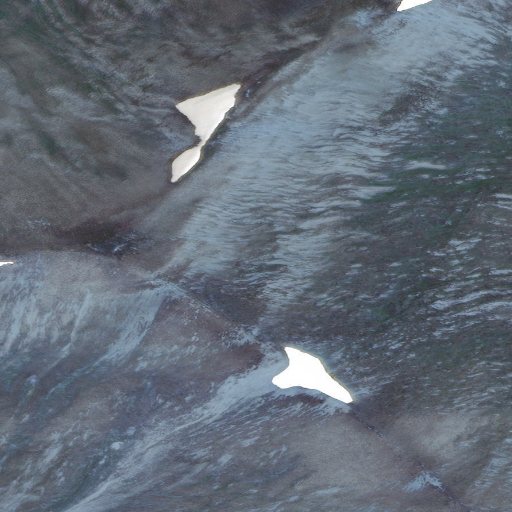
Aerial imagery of mountain in Alaska named Staniukovich Mountain containing only unknown